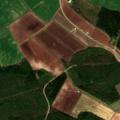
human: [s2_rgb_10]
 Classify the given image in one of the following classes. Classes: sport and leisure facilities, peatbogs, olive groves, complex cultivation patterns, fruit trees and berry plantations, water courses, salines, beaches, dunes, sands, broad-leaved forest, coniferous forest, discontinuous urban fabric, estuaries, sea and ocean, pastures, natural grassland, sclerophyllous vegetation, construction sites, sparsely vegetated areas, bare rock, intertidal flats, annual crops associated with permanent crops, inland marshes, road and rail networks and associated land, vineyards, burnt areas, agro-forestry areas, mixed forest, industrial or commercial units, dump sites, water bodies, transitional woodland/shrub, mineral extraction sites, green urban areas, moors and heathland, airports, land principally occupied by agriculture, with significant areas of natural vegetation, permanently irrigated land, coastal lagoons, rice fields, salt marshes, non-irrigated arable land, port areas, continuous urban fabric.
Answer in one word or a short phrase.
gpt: non-irrigated arable land, land principally occupied by agriculture, with significant areas of natural vegetation, coniferous forest, mixed forest